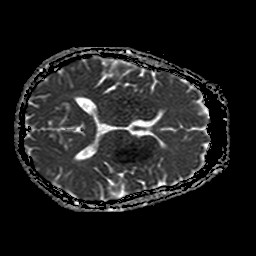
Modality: ADC
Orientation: axial
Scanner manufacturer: philips
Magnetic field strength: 1.5 T
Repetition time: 3.639 s
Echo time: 0.09255 s